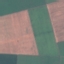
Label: AnnualCrop